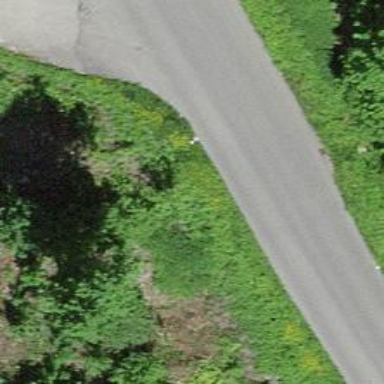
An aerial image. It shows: Paved tertiary road.